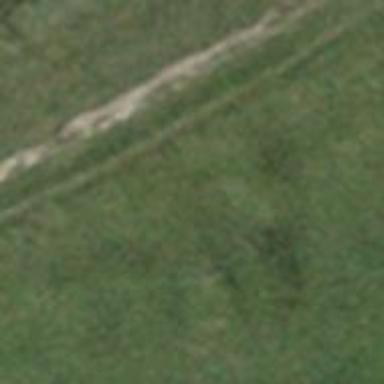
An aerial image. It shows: Unpaved track with grade3 tracktype.